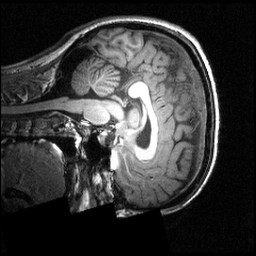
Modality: T1w
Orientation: sagittal
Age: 27
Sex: female
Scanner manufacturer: siemens
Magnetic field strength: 3.951 T
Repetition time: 1.5 s
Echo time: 0.00335 s